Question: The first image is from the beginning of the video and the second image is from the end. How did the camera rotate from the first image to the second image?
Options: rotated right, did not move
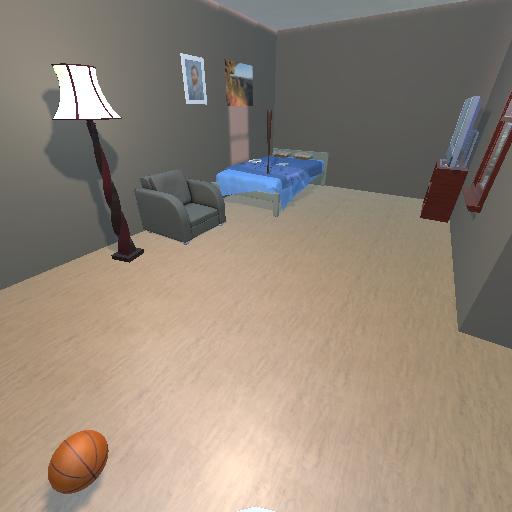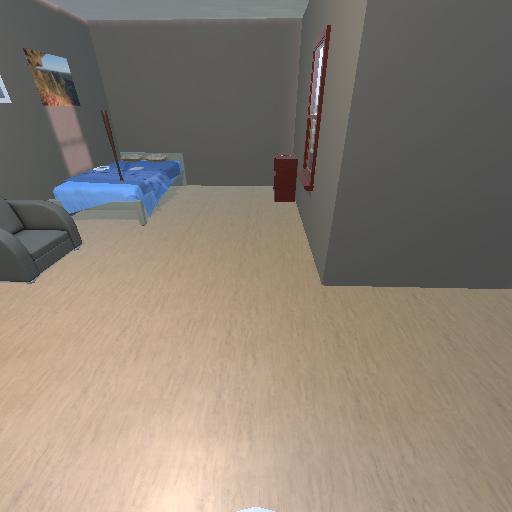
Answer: rotated right